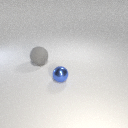
small blue metal sphere in front of large gray rubber sphere